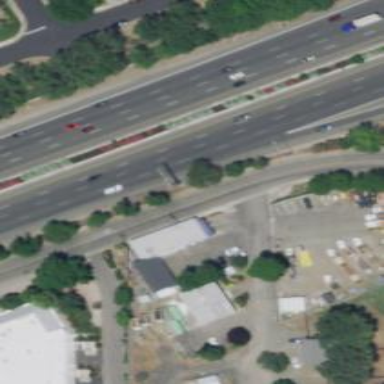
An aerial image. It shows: Motorway junction.